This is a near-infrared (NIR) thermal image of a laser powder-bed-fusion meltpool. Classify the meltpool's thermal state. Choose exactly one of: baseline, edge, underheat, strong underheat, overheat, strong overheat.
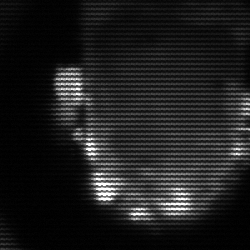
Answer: baseline